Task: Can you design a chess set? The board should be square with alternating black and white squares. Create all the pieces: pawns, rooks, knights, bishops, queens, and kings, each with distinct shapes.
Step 2822:
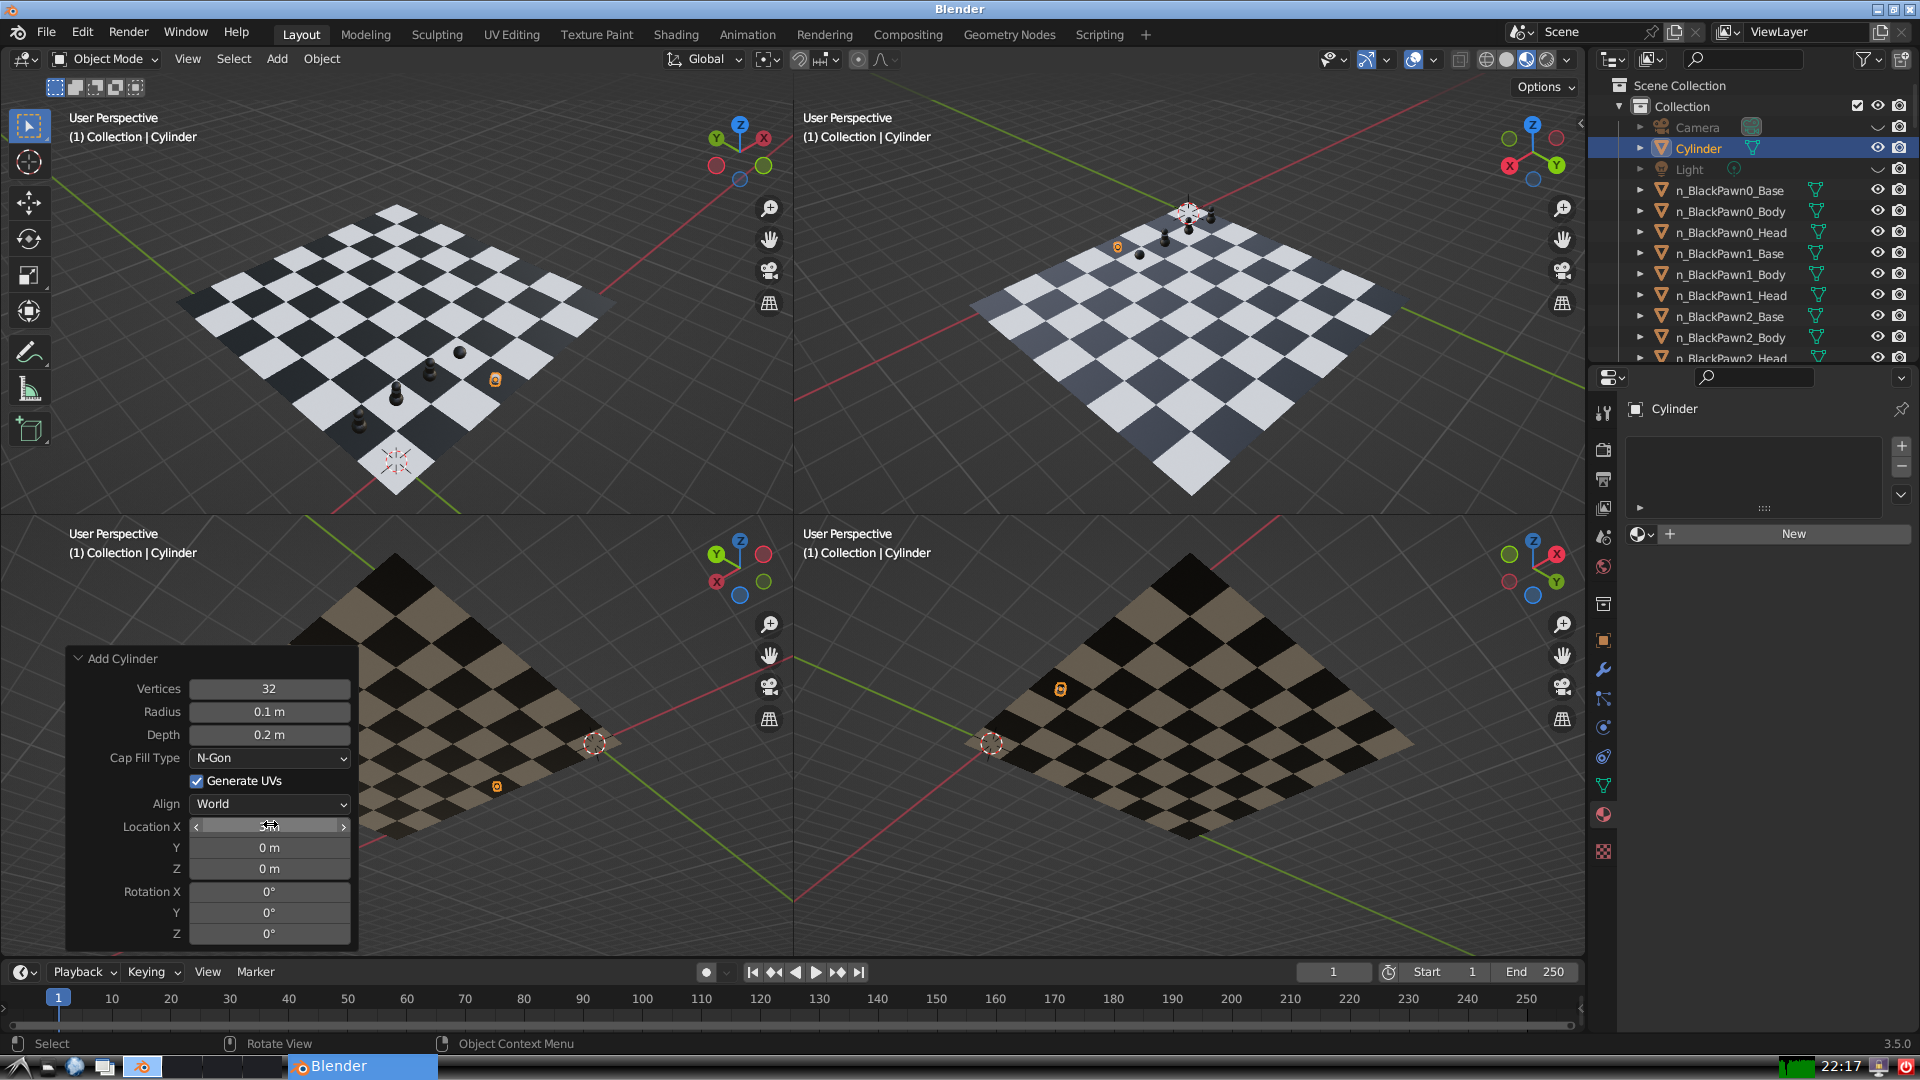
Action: {"mouse_move": [270, 844]}